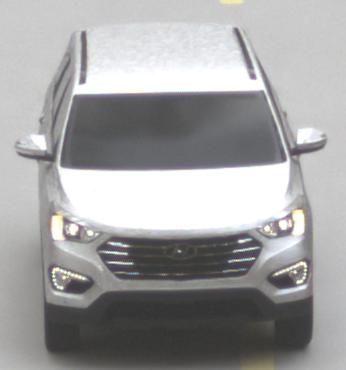
Make: Hyundai
Model: Santa Fe 2.4 GDI
Detailed model: Santa Fe (DM)
Model produced from: 2017/08
Model produced until: 2018/01
Doors: 5
Color: white
Road condition: dry road
Daytime: morning or afternoon
Contrast: low contrast